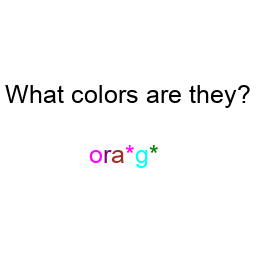
Color: magenta, purple, brown, magenta, cyan, green
Color name shown: orange
Background color: white
Question text color: black